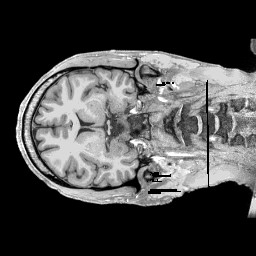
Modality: T1w
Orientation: axial